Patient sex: M
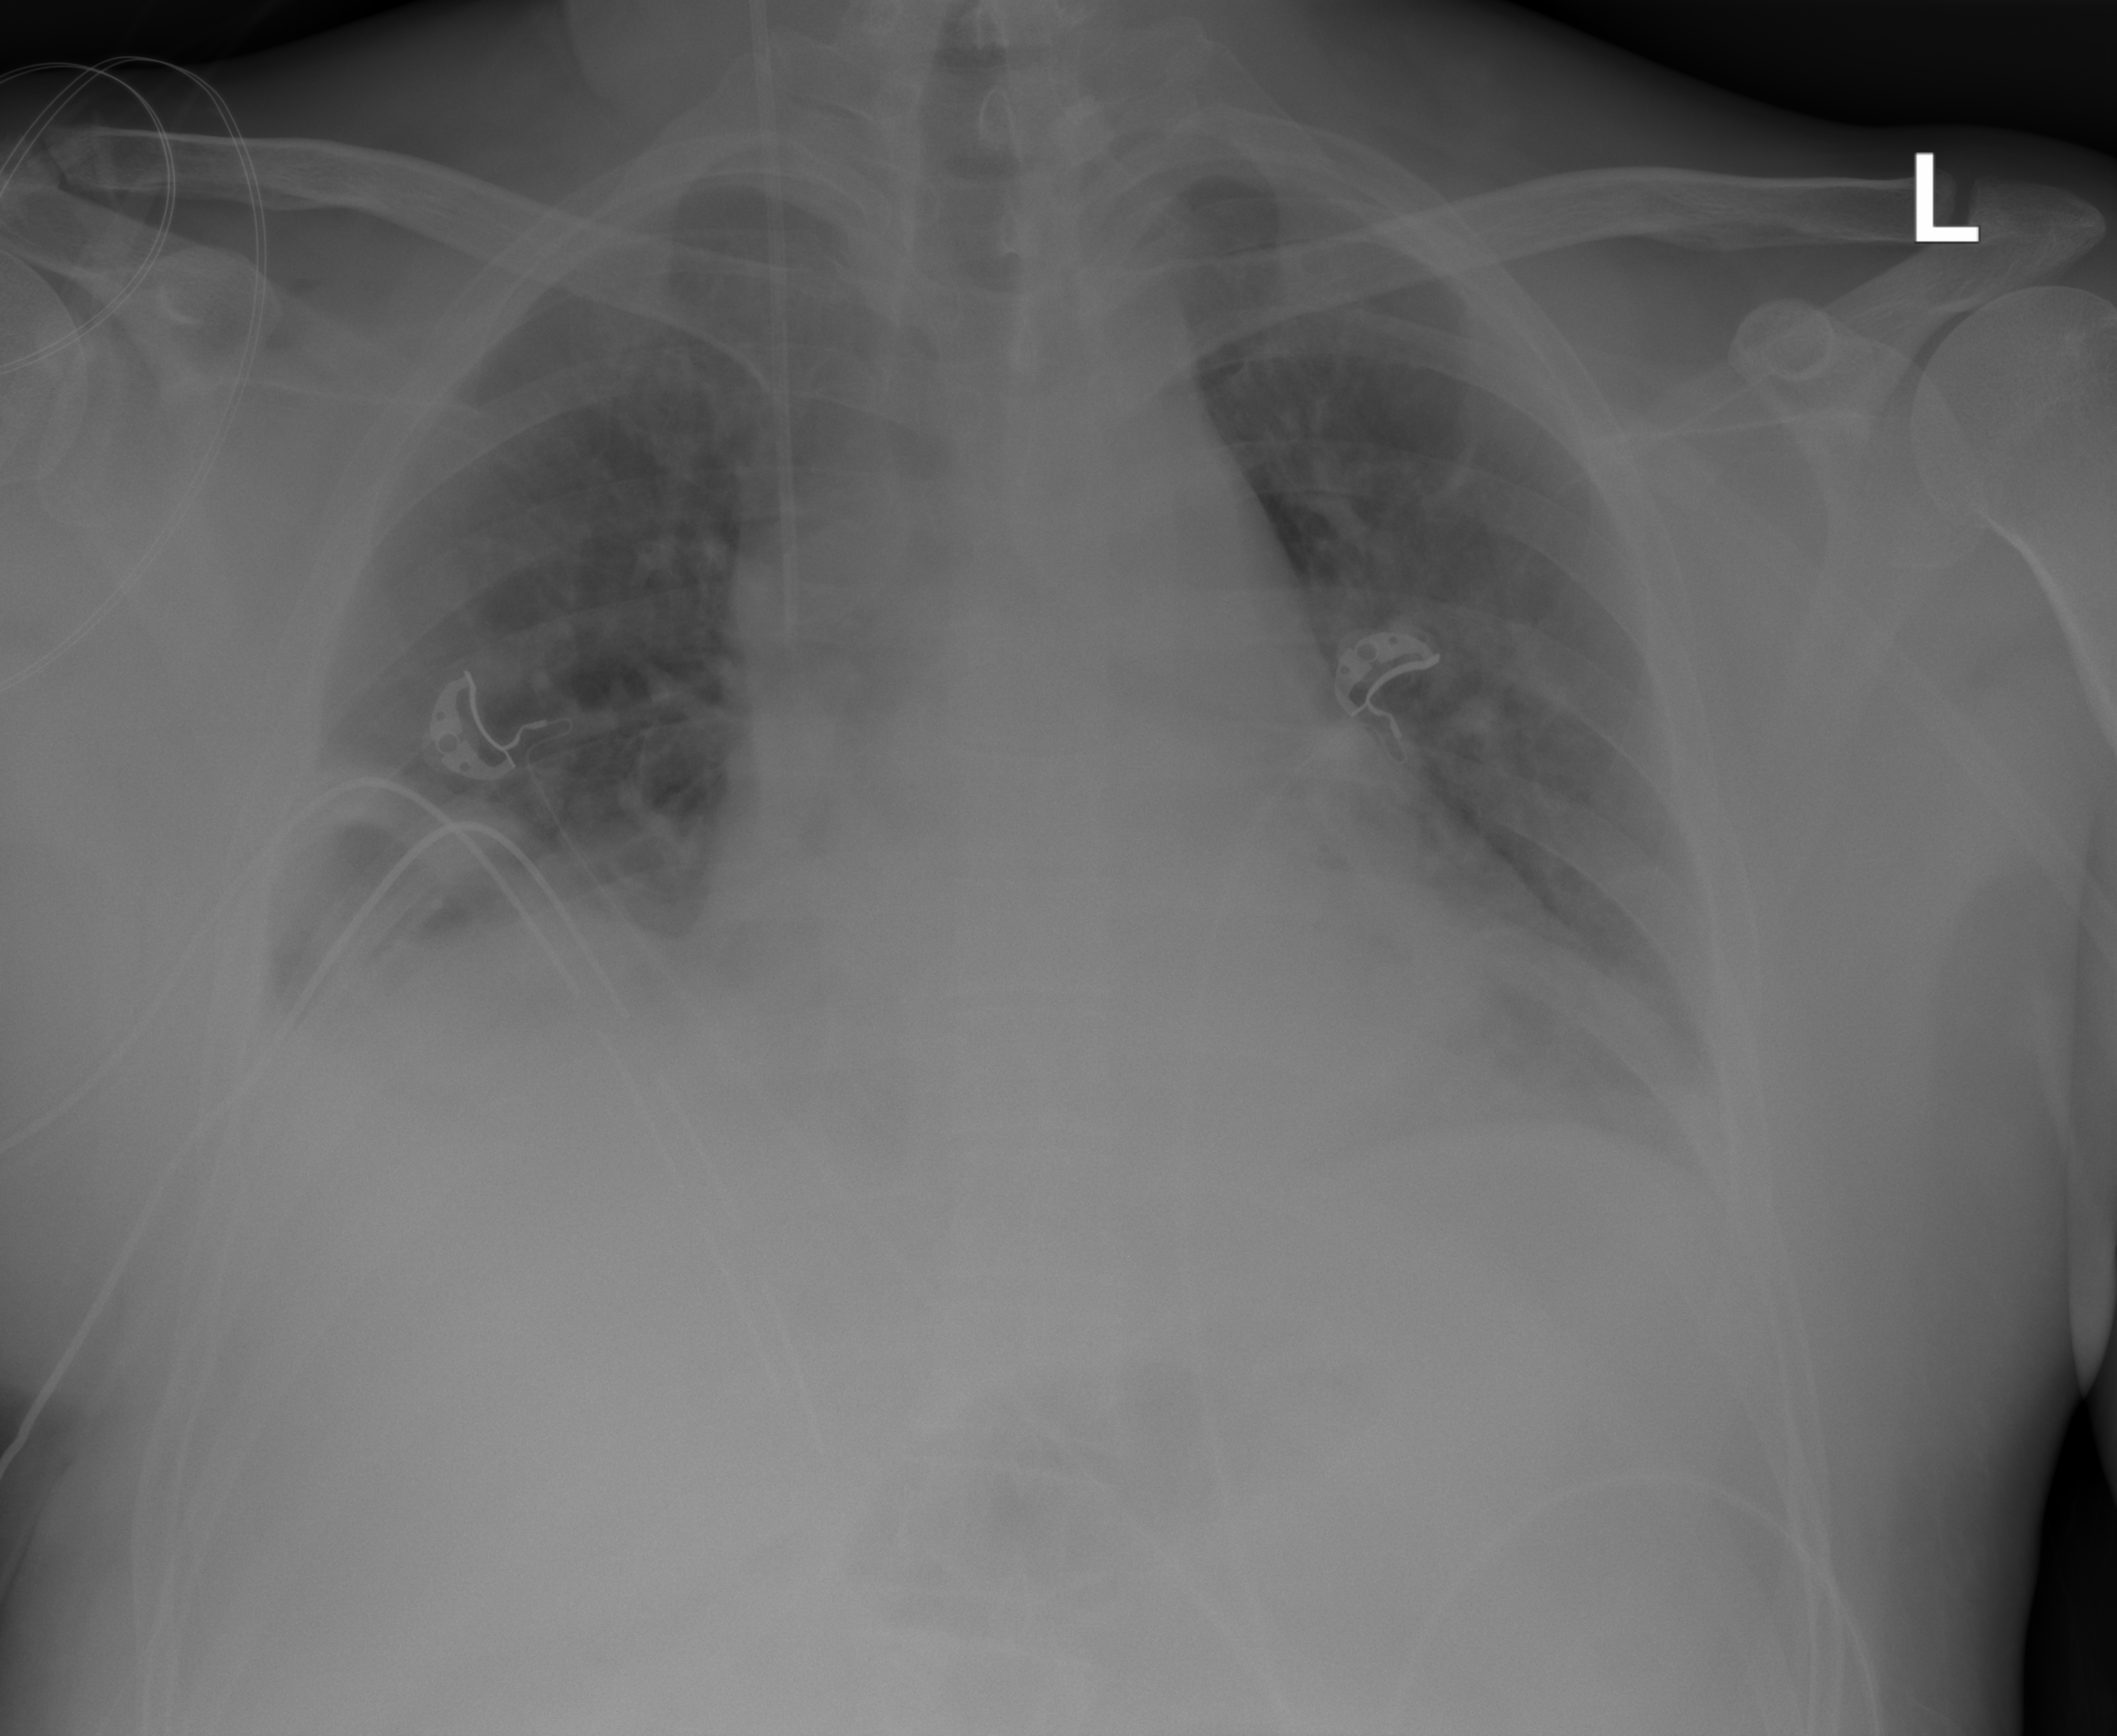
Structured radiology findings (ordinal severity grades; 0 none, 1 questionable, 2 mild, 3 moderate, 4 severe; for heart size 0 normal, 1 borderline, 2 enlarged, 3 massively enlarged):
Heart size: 1
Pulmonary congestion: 2
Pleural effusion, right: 0
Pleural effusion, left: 0
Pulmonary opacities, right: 0
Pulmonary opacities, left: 0
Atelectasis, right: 0
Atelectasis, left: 0